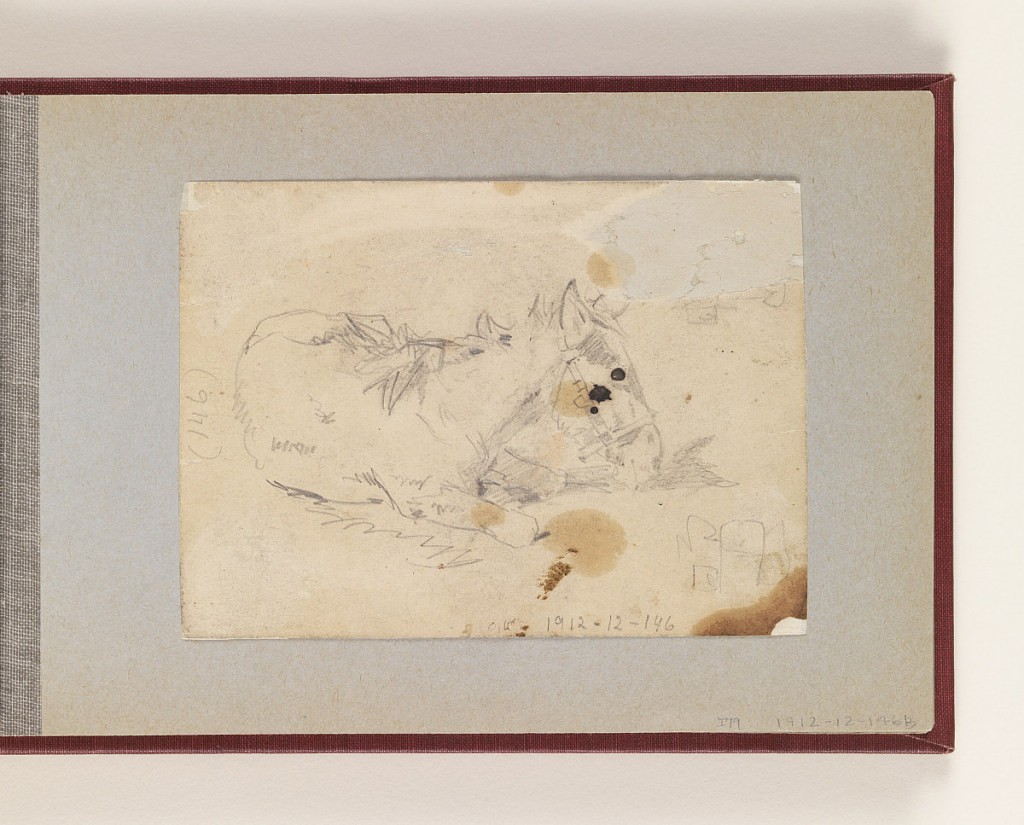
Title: Mule Lying on the Ground
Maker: Winslow Homer, American, 1836–1910
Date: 1862
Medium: Graphite on wove paper, laid down
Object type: Drawing
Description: Horizontal view of a mule lying on ground and facing to the right.